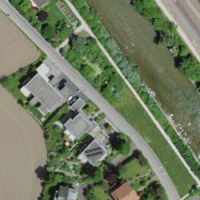
EUNIS habitat code: 54
Species observed at this site:
Grus grus